Question: How can I have in Visual Studio 2010, the properties "Location" and "Size" replaced by "Left", "Top", "Height" and "Width" in the properties window during design time ?
I find annoying when graphically designing a component to have to expand each time the Location or Size group to fill the values that I need. When I have something like "Size: 305;105" I always forgot which number is the height and which is the width. Same goes for the location where "Top" and "Left" are way more meaningful for me.

I think they call this Nested properties.
Thanks for the help,
Joel
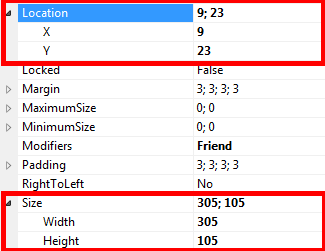
Answer: I can't be categoric on this, but looking at the source code of the class Control (from which the Form class is derived) I can see this for the property Left
'''
[EditorBrowsable(0), SRCategory("CatLayout"), Browsable(false), DesignerSerializationVisibility(0), SRDescription("ControlLeftDescr")]
public int Left { [TargetedPatchingOptOut("Performance critical to inline this type of method across NGen image boundaries")] get; set; }
'''
The attribute <URL> means
> EditorBrowsableAttribute is a hint to a designer indicating whether a
property or method is to be displayed. You can use this type in a
visual designer or text editor to determine what is visible to the
user. For example, the IntelliSense engine in Visual Studio uses this
attribute to determine whether to show a property or method.
In Visual C#, you can control when advanced properties appear in
IntelliSense and the Properties Window with the Hide Advanced Members
setting under Tools | Options | Text Editor | C#. The corresponding
EditorBrowsableState is Advanced.
Sadly, also after removing that flag in Visual Studio 2013 I am not able to show these properties in the Properties Window as individual entries, however they are visible as the Intellisense pops up. So I could only conclude that it is not possible to change the behavior of the standard Properties Window.
Hint to remember the relative positions of the two numbers:
- -